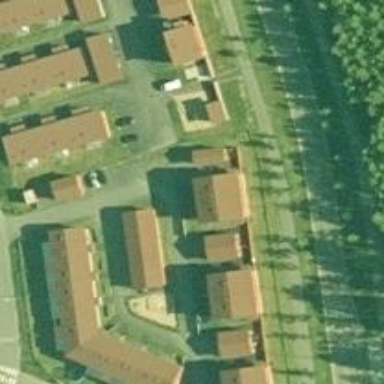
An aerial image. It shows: Terrace building.